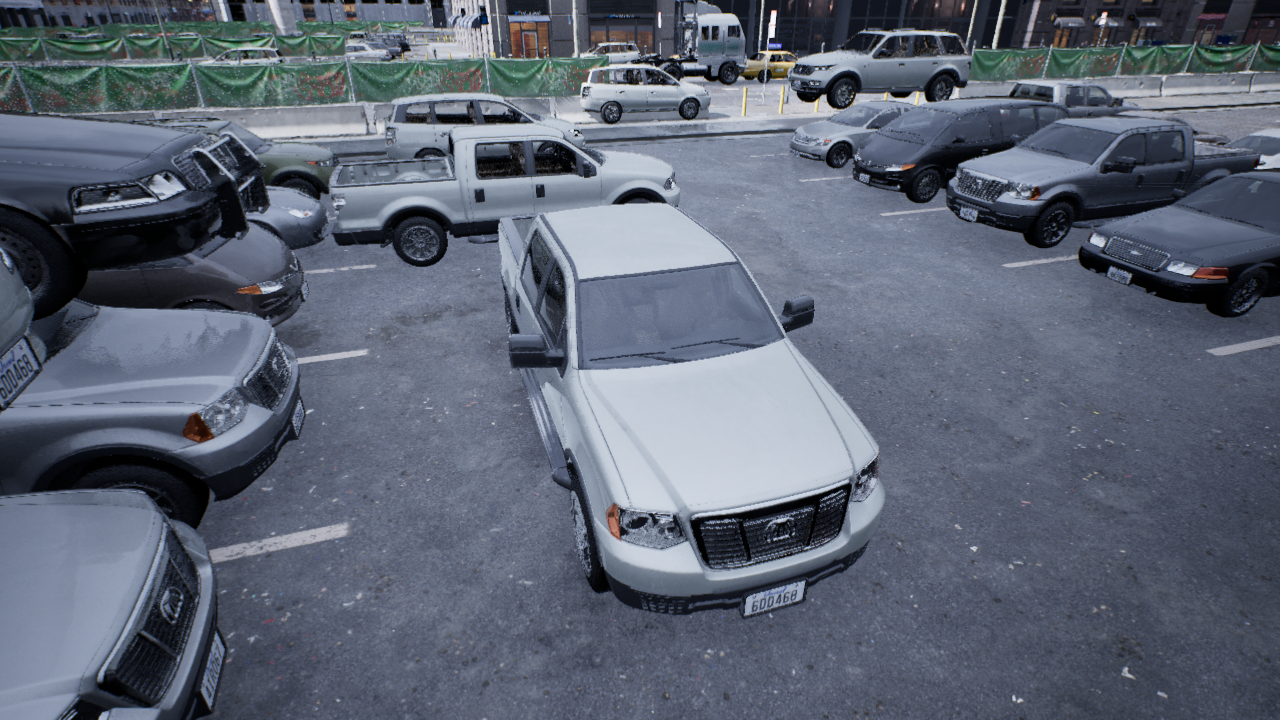
Venue: arterial
Lighting: overcast
Vehicle rig: pickup